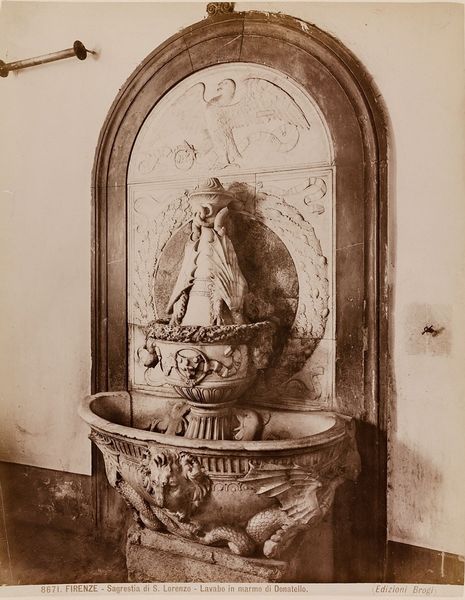
Titel: Firenze - Sagrestia di S. Lorenzo. Lavabo in marmo di Donatello
Künstler: Giacomo Brogi
Standort: Hamburg
Institution: Museum für Kunst und Gewerbe Hamburg
Schlagwörter: skulptur, plastik, foto, fotografie, photographie, dom, kathedrale, photo, dorfkirche, basilika, basilica, waschbecken, kirchenbau, ausstattung, sakristei, albumin, kirchenausstattung, bildhauerkunst, san, lichtbild, sachfotografie, historische, lorenzo, stadtkirche, bildwerke, angewandte und bildende kunst, hessische systematik, schwarzweißpositivverfahren, silbersalzverfahren, schwarzweißfotografie, gebäude, örtlichkeit, straße, stätte, objektstudien, sachphotographie, albuminpapier